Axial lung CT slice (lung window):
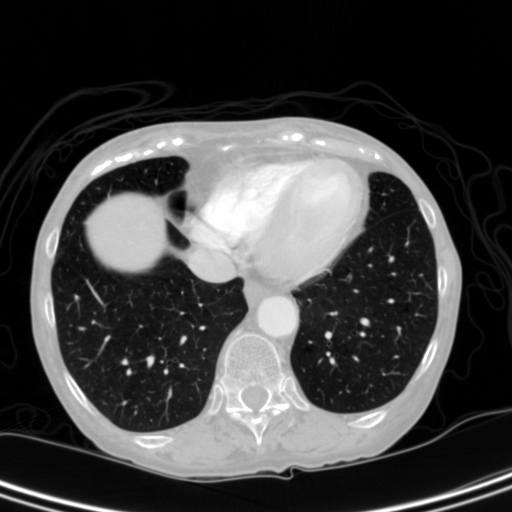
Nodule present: no